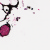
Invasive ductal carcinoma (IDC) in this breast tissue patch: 0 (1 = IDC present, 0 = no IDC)